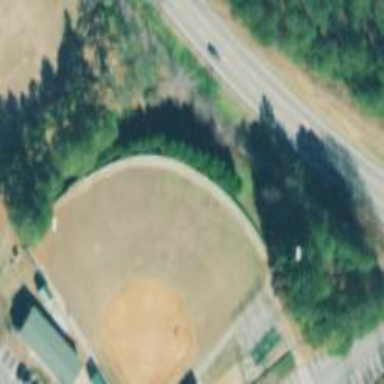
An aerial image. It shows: Softball pitch for leisure and sport activities.